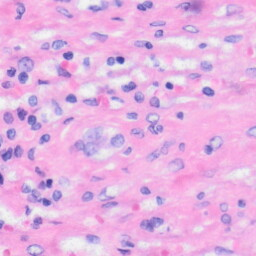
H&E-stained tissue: Liver